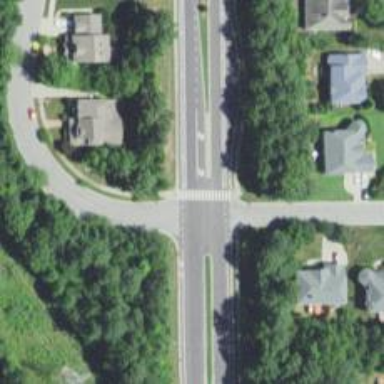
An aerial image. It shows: Marked crossing on the road.